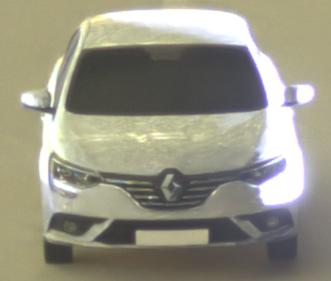
Make: Renault
Model: Mégane ENERGY TCe 100
Detailed model: Mégane (IV)
Model produced from: 2016/03
Model produced until: 2018/08
Doors: 5
Color: white
Road condition: dry road
Daytime: night
Contrast: high contrast